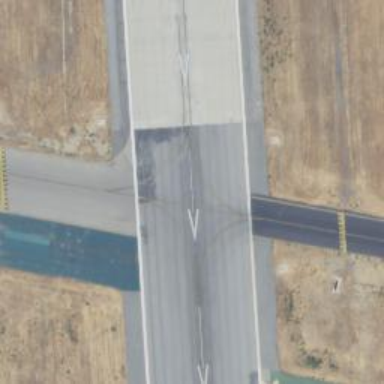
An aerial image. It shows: View of taxiway at the airport.